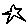
Label: star